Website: apple
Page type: customer-info-address
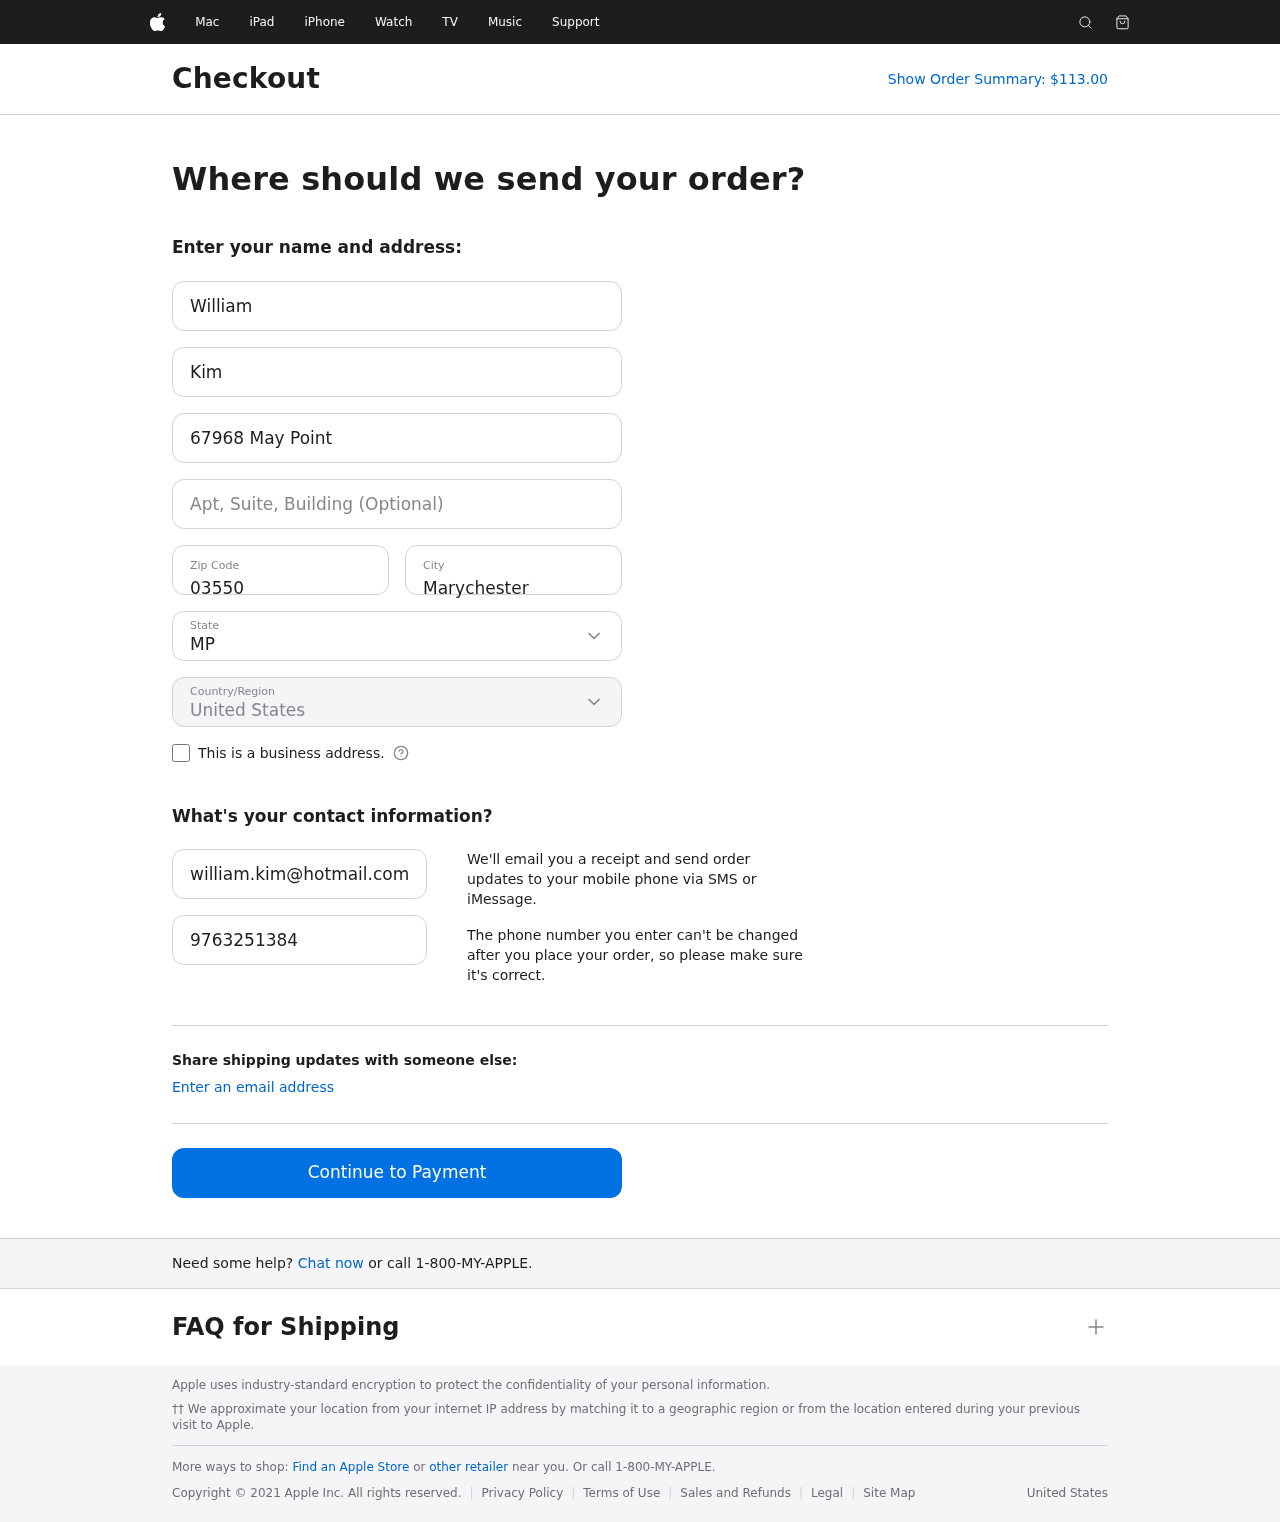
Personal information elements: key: PII_CITY
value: Marychester
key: PII_COUNTRY
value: United States
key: PII_EMAIL
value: william.kim@hotmail.com
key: PII_FIRSTNAME
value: William
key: PII_LASTNAME
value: Kim
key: PII_PHONE
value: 9763251384
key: PII_POSTCODE
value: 03550
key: PII_STATE
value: MP
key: PII_STREET
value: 67968 May Point
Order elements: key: ORDER_TOTAL
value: Show Order Summary: $113.00